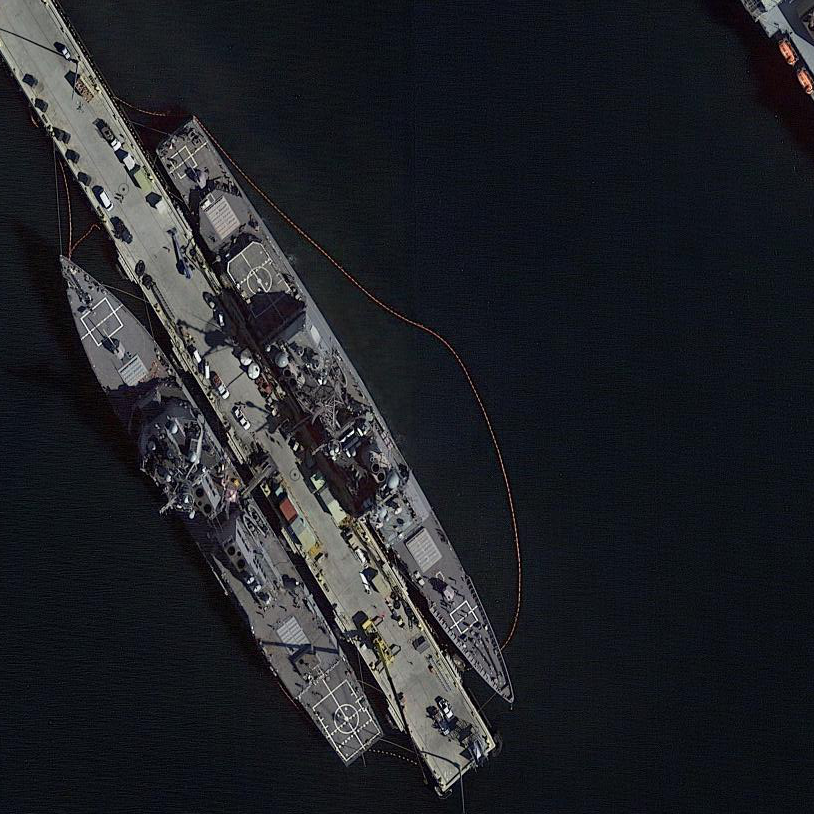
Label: cruiser